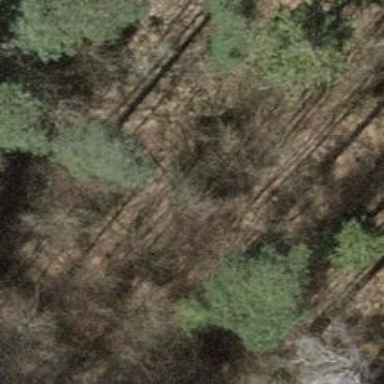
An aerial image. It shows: Path with tracktype classified as grade5.